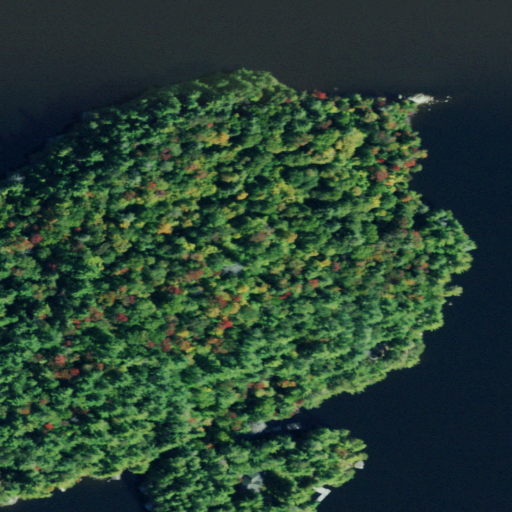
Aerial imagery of island in New York named Buck Island containing open water, evergreen forest, deciduous forest, mixed forest, herbaceous wetlands, open development, and grassland